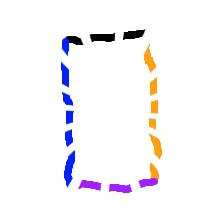
Shape: rectangle